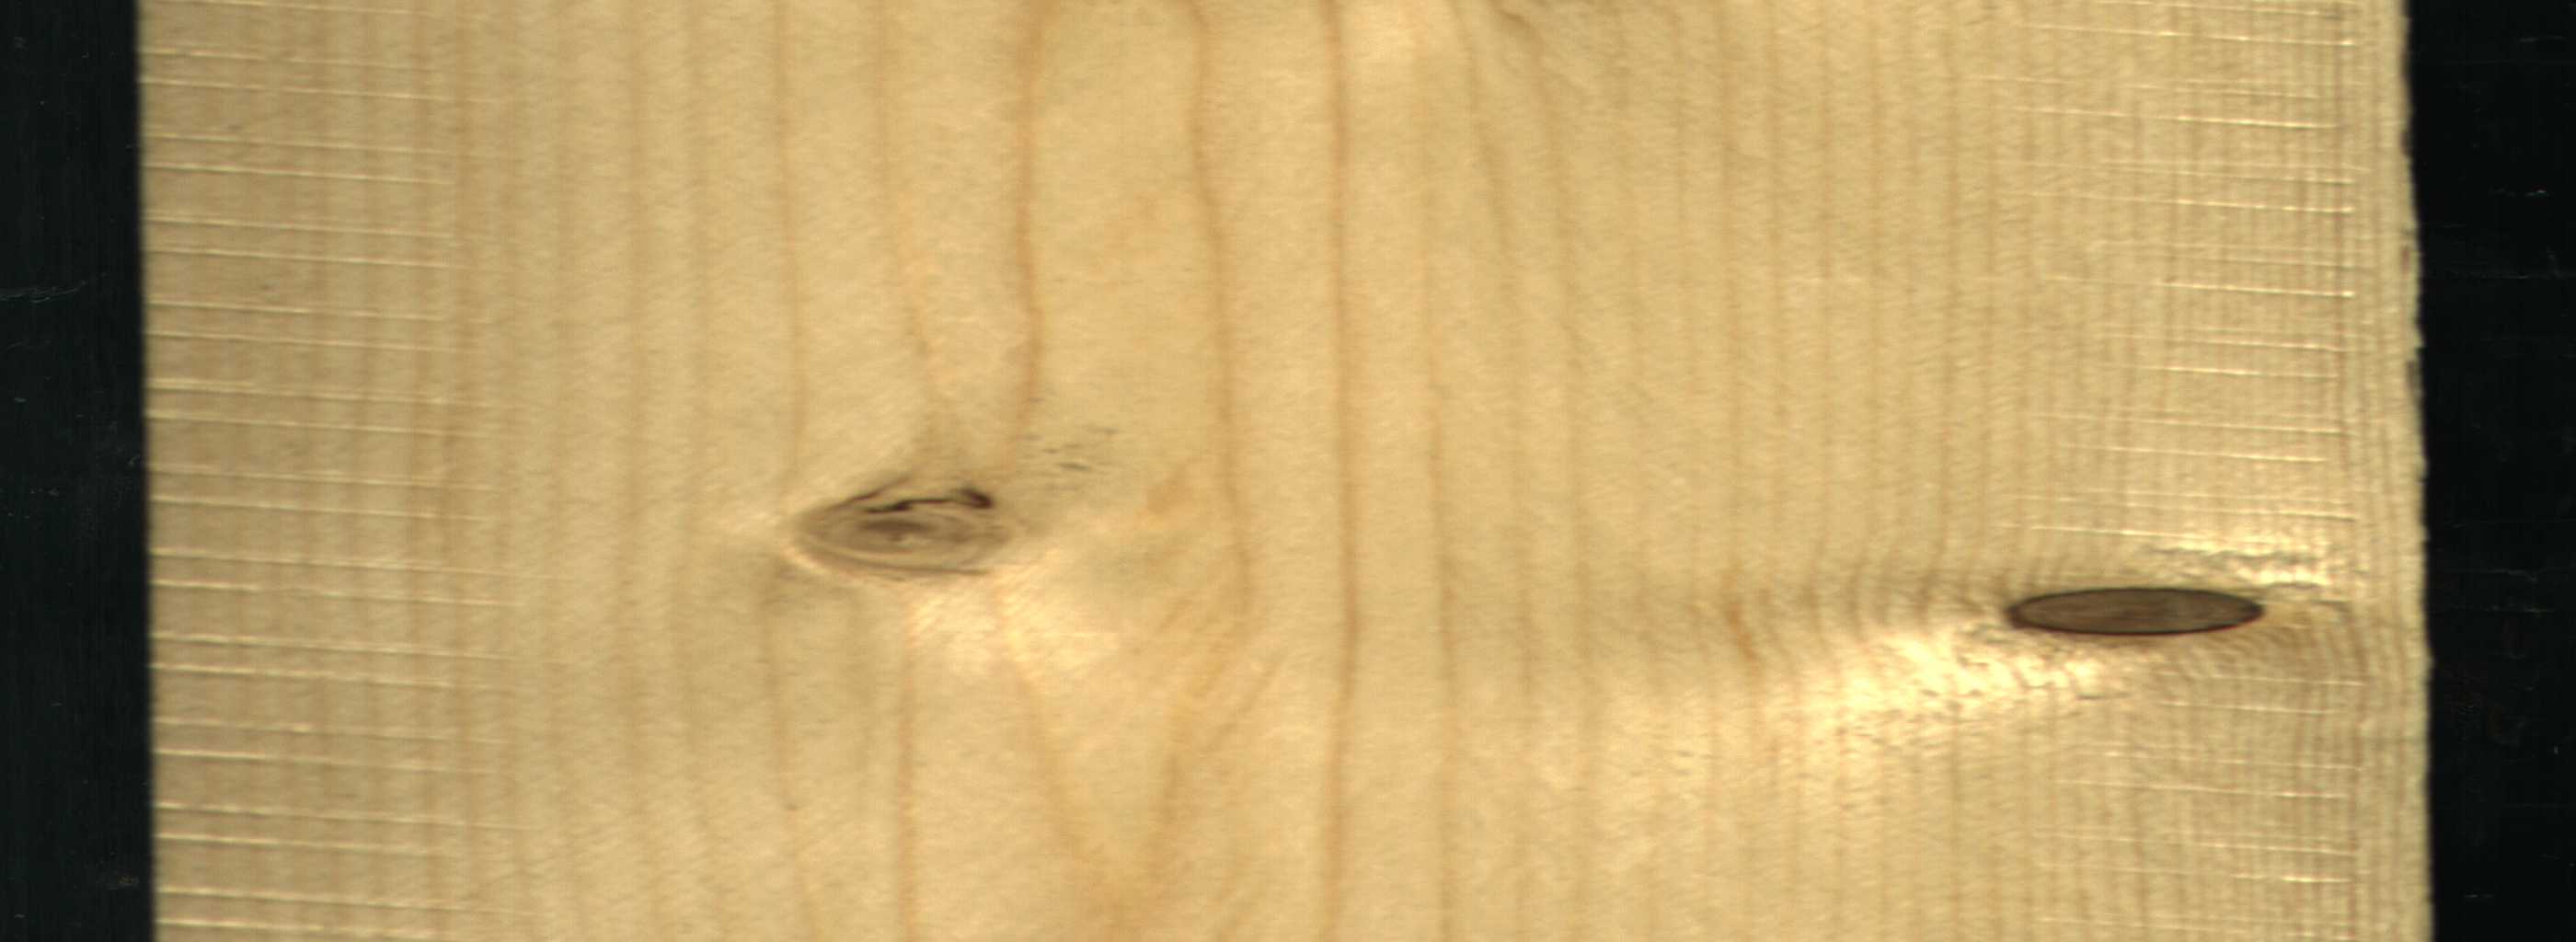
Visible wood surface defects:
Dead_Knot
Live_Knot